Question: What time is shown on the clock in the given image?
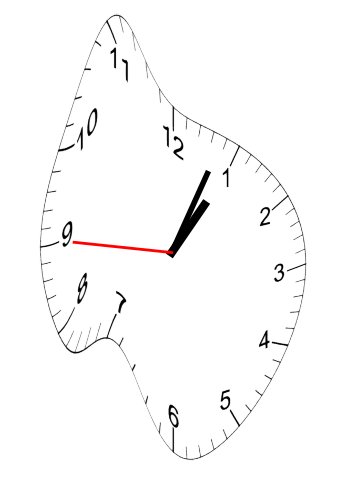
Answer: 01:03:45